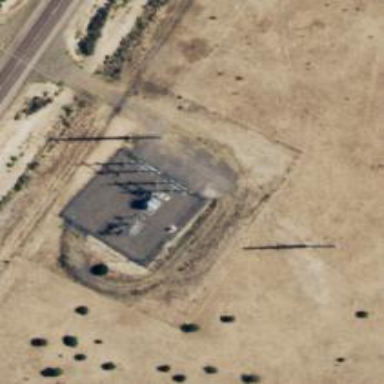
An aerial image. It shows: Power substation surrounded by fence.